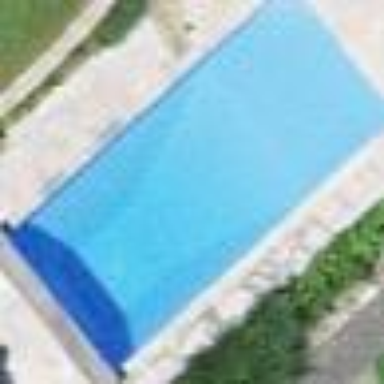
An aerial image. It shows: Swimming pool located in leisure land.